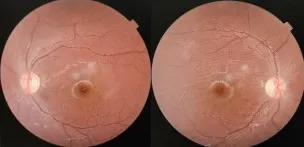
Fundus photograph showing normal optic disk.
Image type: ophthalmic_imaging (fundus_photograph)